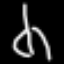
Label: fork